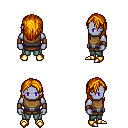
a pixel art fantasy rpg character, male body template, dark elf, purple skin, leather chest armor, teal pants, dark blonde long hairstyle, leather bracers, gold boots, four views (front, back, left, right), 2x2 character sprite sheet, small pixel art, hard edges, no anti-aliasing